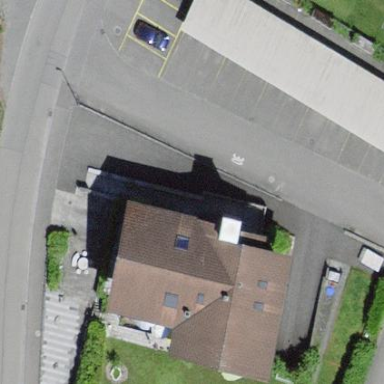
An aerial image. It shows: Blue apartments with gabled roof.